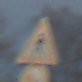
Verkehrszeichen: FussgaengerRechts
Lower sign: UeberholverbotKraftfahrzeuge
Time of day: MorningAfternoon
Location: Outdoor (Nature)
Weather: PartlyCloudy
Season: NotSpecified
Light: Natural